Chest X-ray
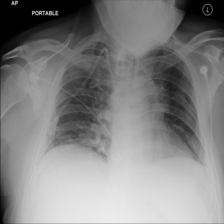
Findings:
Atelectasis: negative
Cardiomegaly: negative
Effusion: negative
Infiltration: negative
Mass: negative
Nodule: negative
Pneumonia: negative
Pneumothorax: negative
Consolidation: negative
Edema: negative
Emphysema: negative
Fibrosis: negative
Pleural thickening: negative
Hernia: negative